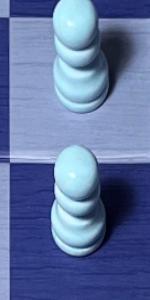
Label: Pawn_White